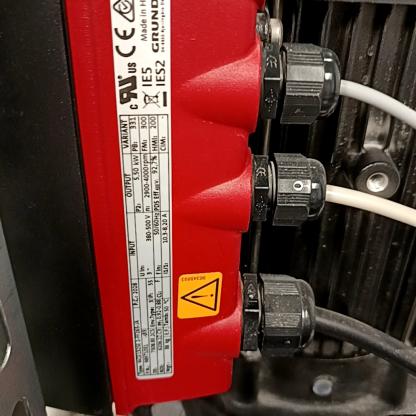
Klasa: tabliczka-znamionowa